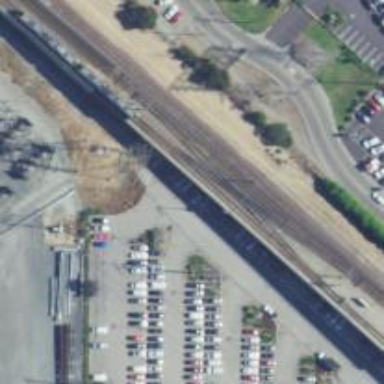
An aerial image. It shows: Bridge for light rail railway with electrified contact lines.